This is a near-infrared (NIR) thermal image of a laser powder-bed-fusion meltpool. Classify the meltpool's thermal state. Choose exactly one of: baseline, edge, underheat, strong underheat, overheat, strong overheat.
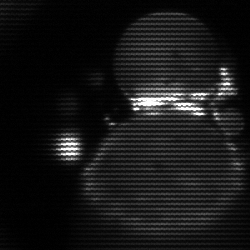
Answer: edge